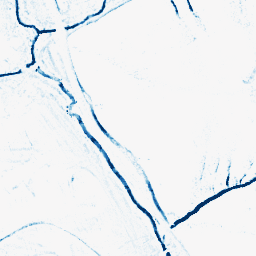
Category: morphological
Decomposition family: morphological_square
Decomposition parameters: operation: closing
size: 5
Upsampling method: sinc_blackman
Upsampling parameters: scale: 2
kernel_size: 8
Upsampling scale: 2